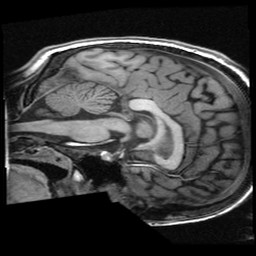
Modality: T1w
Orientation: sagittal
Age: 21
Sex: female